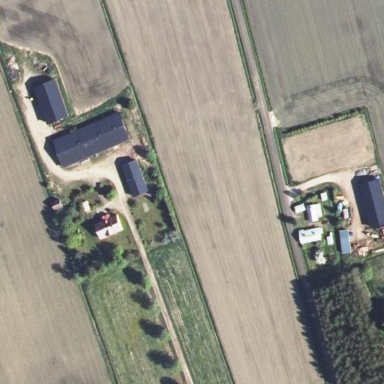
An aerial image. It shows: Farmyard area.